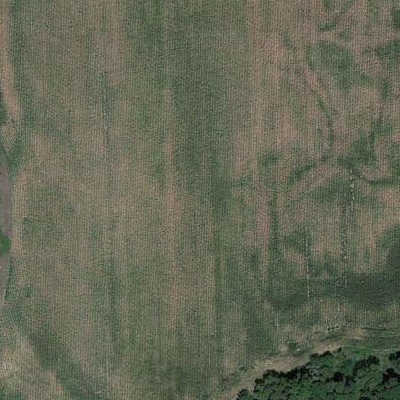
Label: Forest